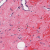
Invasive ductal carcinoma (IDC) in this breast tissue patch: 0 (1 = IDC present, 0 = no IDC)